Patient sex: M
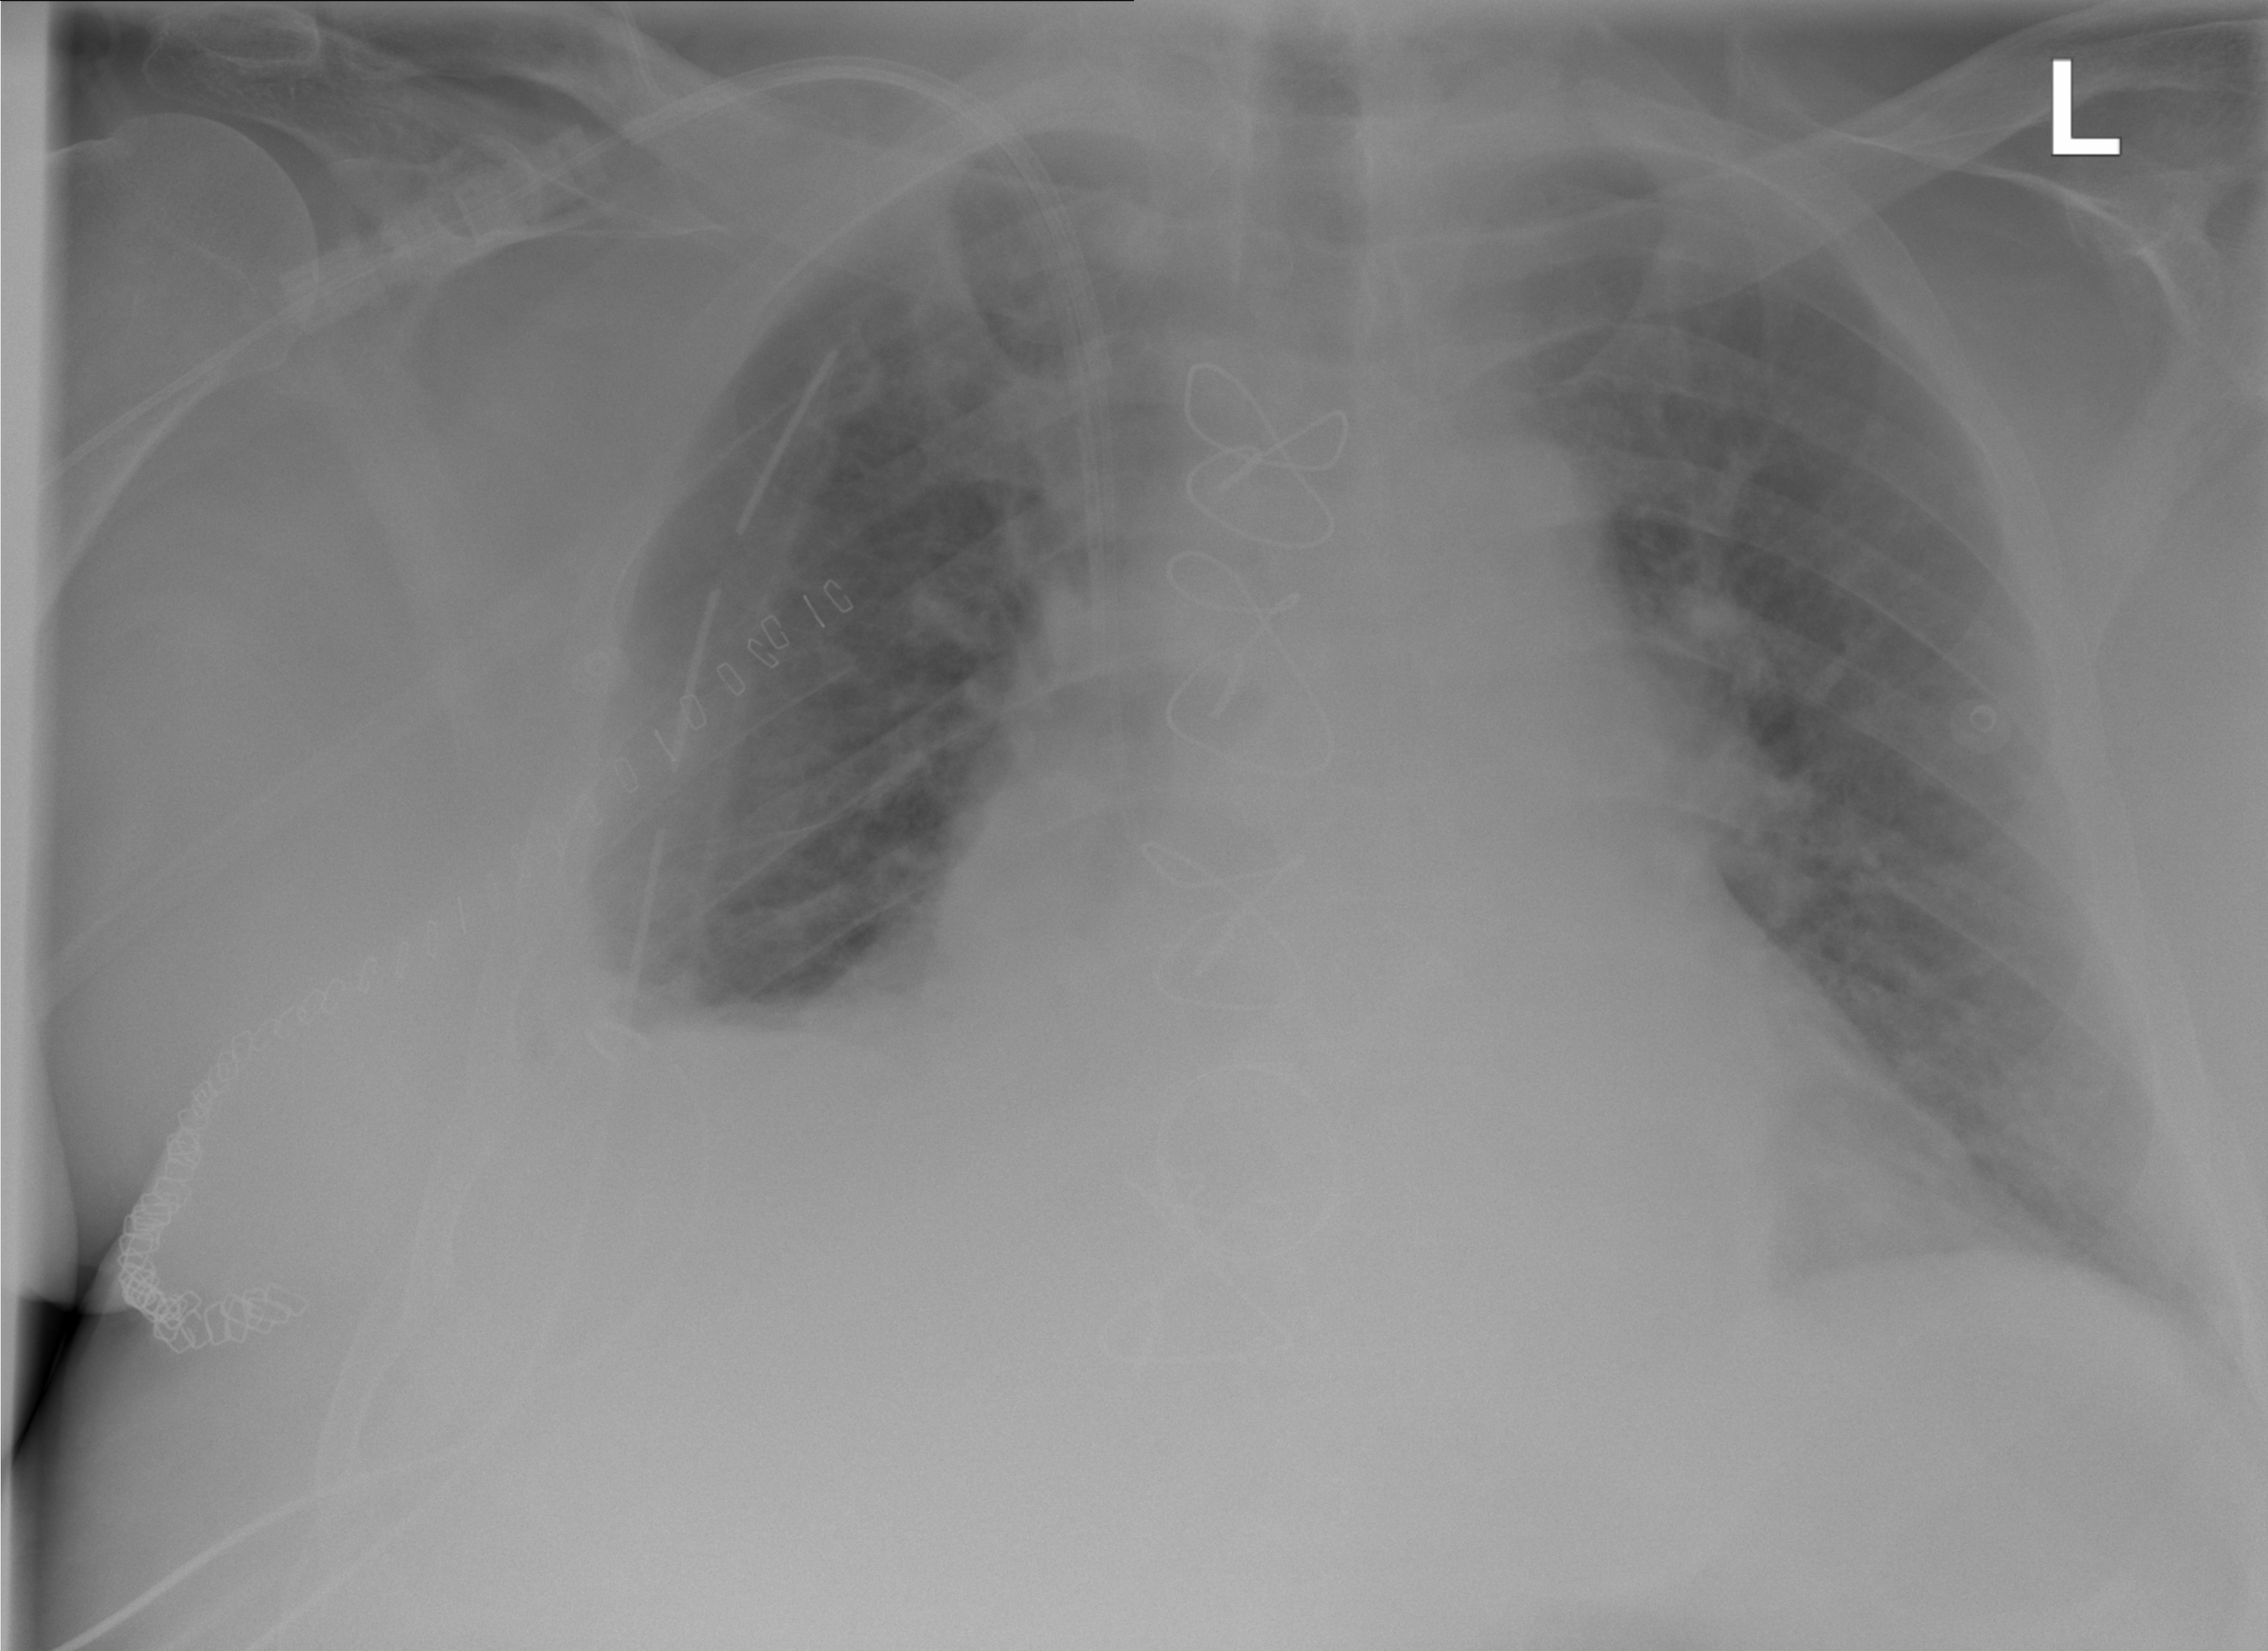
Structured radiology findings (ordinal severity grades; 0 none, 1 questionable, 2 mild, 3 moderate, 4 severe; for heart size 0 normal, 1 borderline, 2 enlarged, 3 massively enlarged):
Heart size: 2
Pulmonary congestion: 0
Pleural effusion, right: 2
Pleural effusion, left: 0
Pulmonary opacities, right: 0
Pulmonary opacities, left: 0
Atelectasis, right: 2
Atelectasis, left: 1